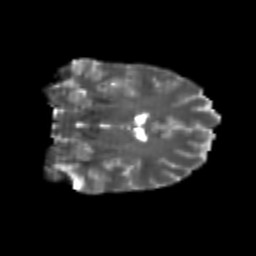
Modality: T2w
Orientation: coronal
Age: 25
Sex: male
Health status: healthy
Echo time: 0.074 s